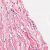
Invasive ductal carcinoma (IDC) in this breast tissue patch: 0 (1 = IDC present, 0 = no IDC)